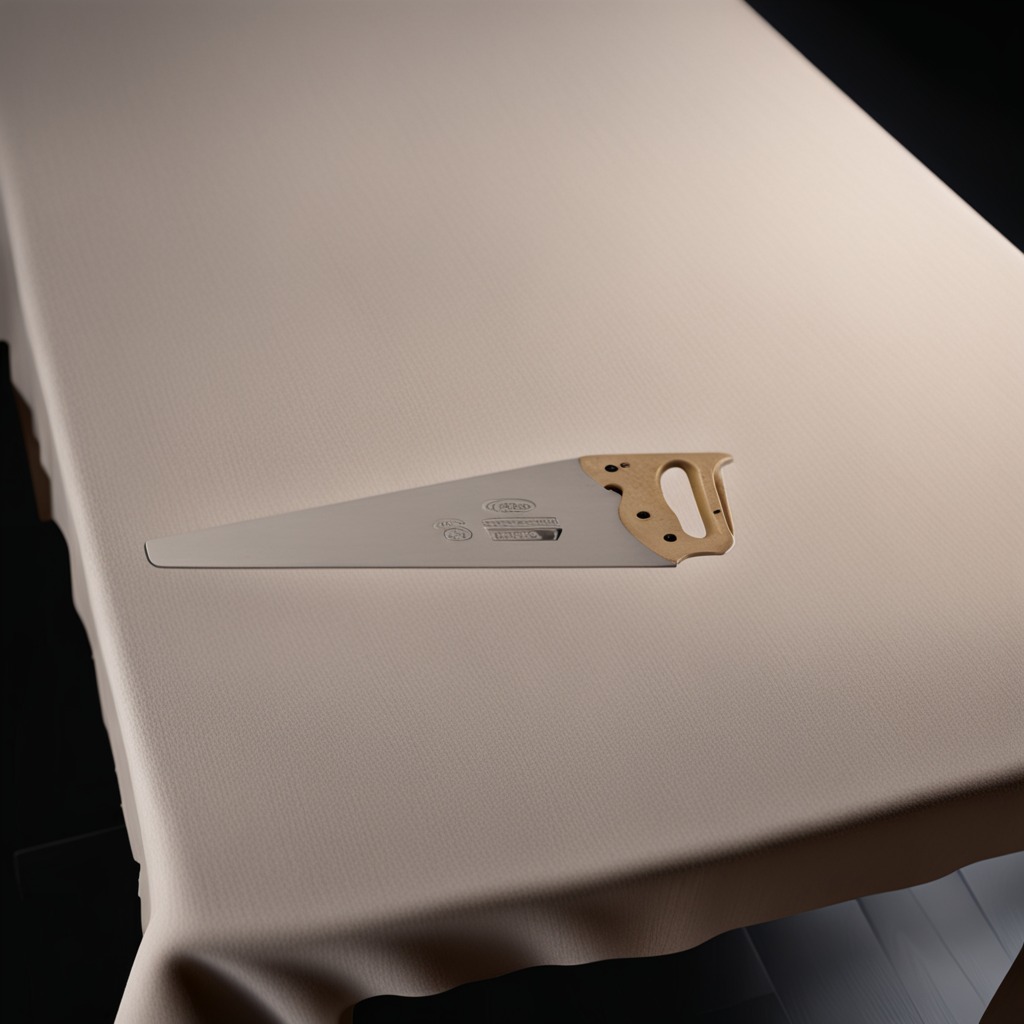
A metal saw lies on the wooden table inside a workshop at night.